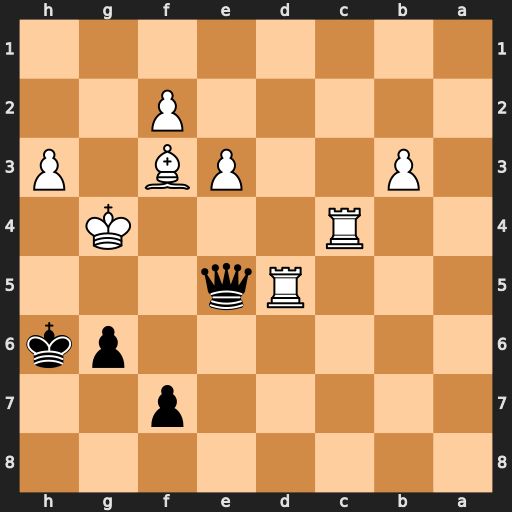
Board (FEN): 8/5p2/6pk/3Rq3/2R3K1/1P2PB1P/5P2/8
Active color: b
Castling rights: -
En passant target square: -
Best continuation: f5+ Kh4 g5#